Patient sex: M
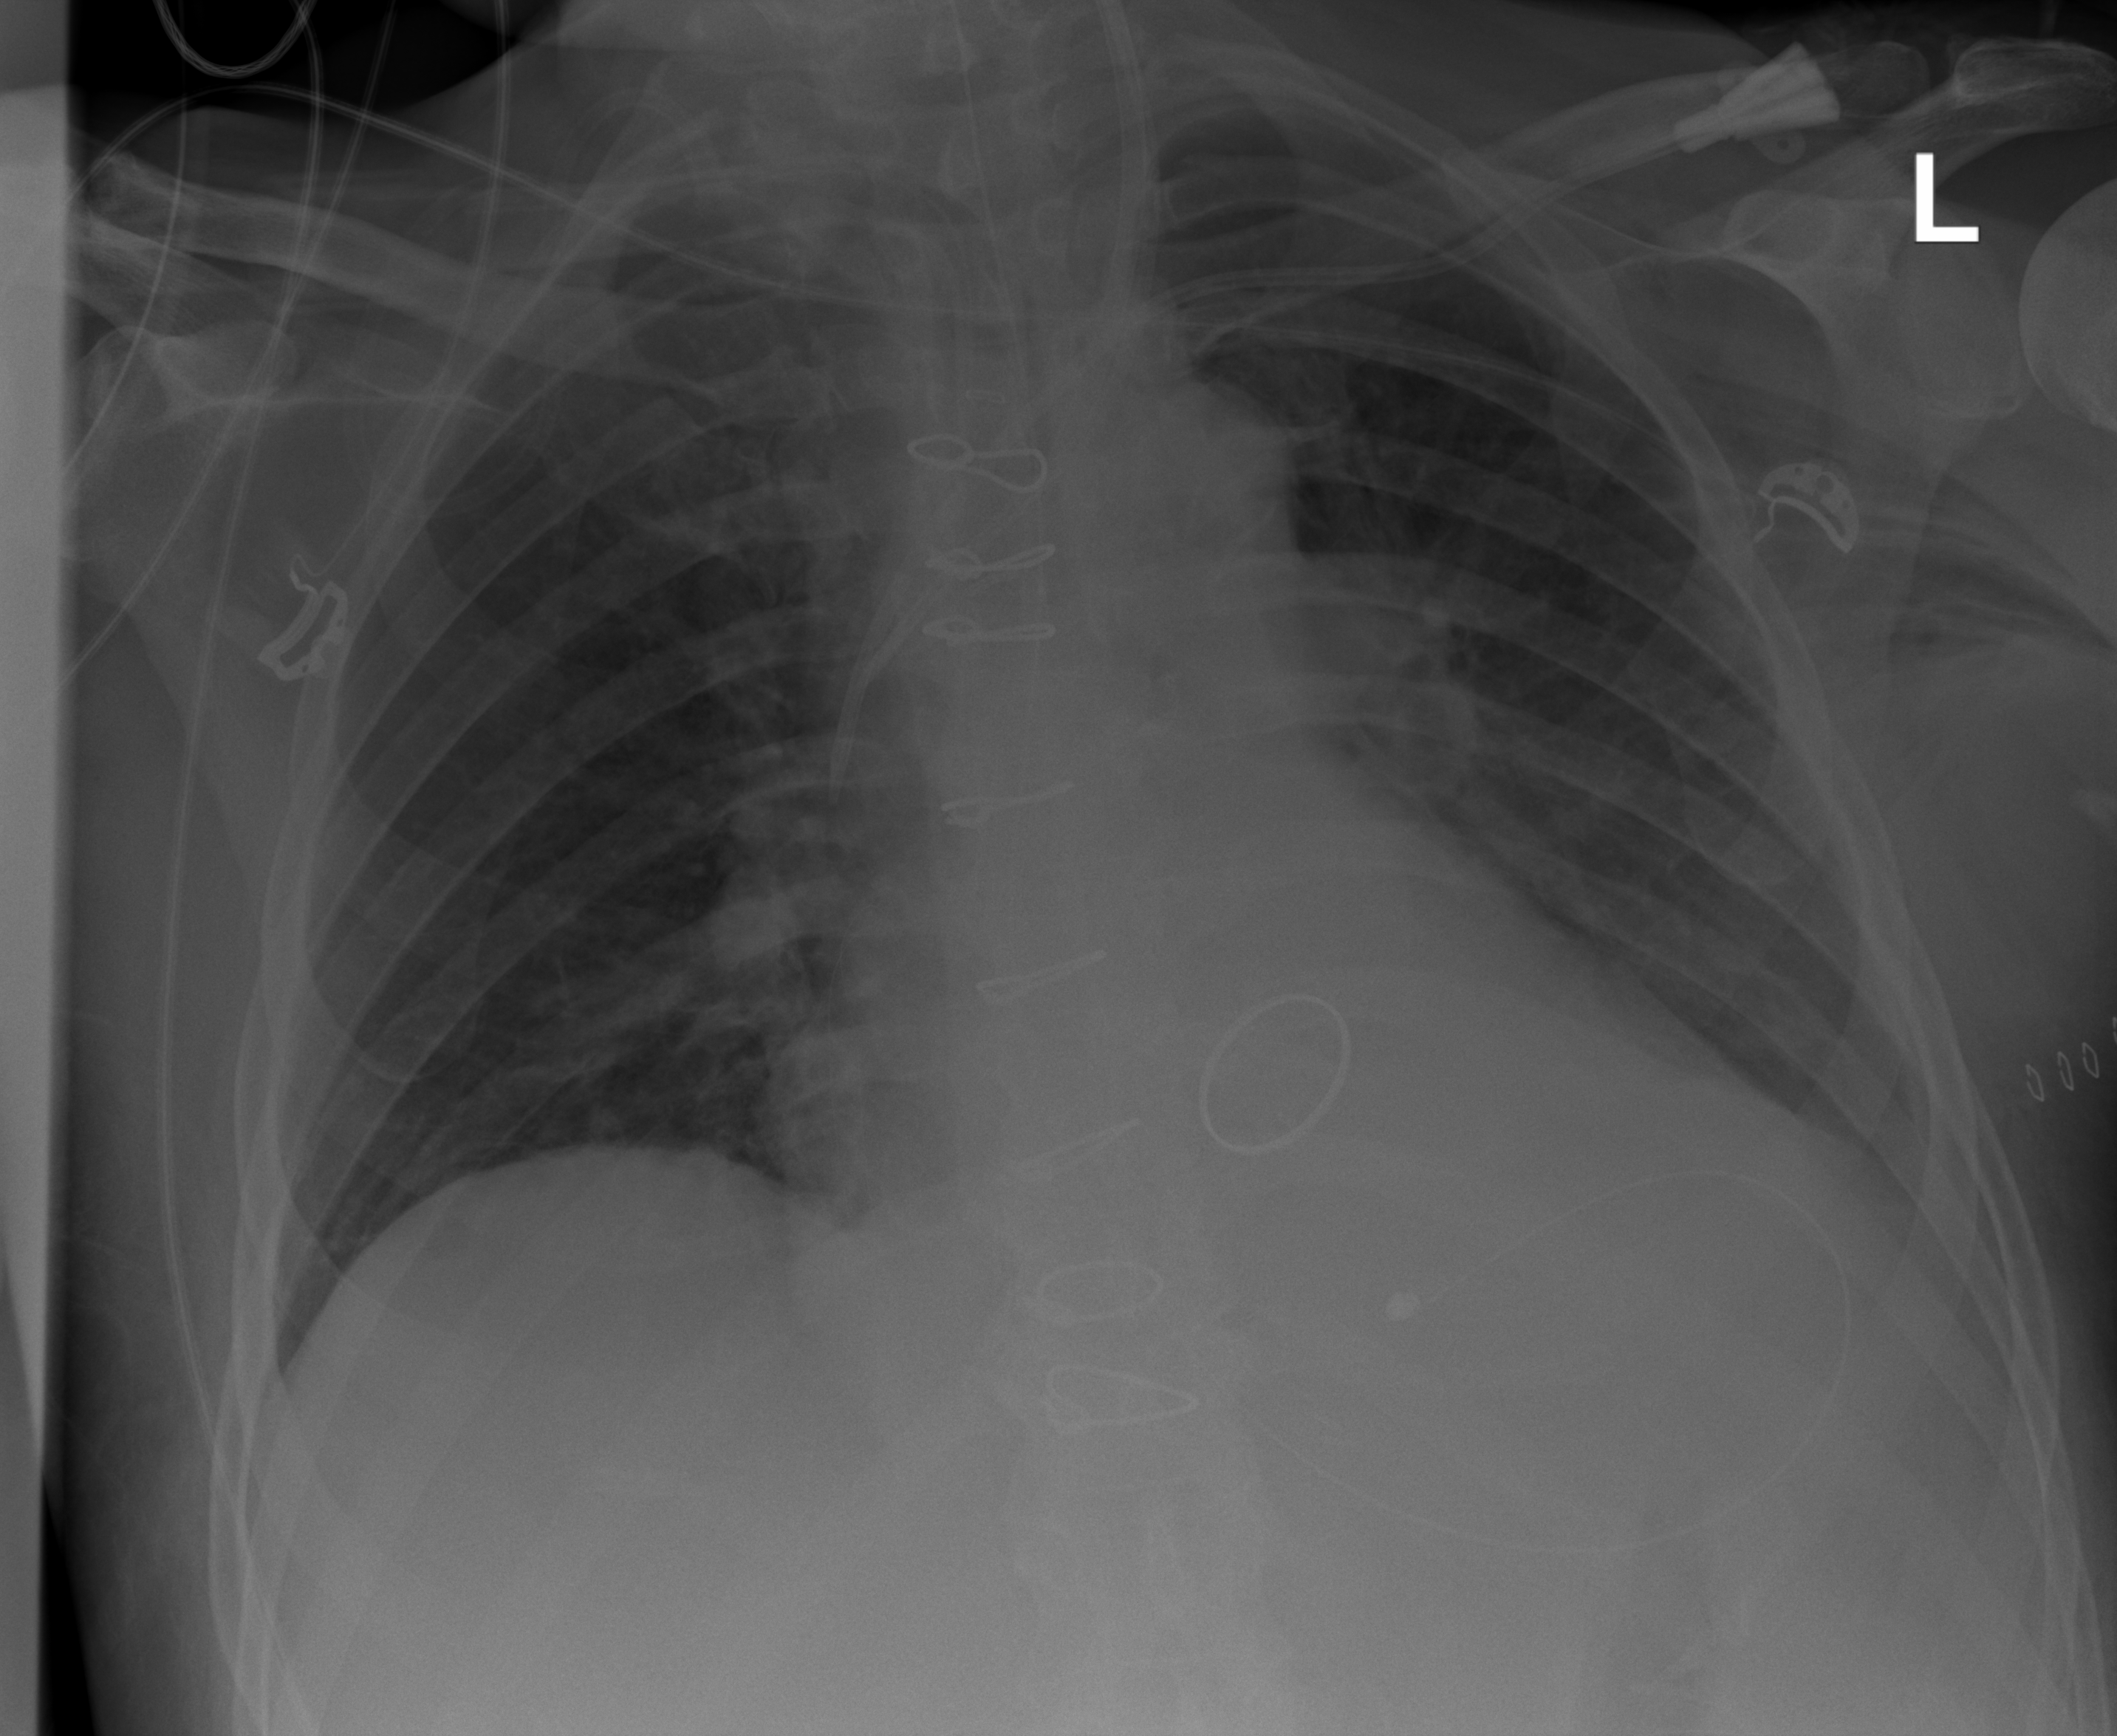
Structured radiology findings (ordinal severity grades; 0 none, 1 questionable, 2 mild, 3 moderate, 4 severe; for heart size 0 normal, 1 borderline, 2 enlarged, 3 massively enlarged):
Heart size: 0
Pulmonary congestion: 0
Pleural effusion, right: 0
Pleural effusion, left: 0
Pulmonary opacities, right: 0
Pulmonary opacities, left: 0
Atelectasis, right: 0
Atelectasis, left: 2